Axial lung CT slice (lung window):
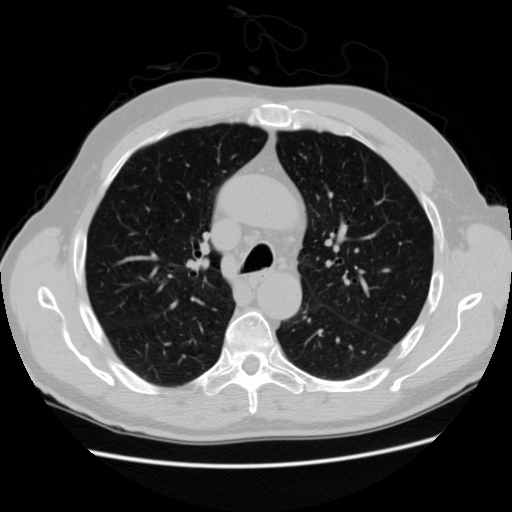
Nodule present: yes
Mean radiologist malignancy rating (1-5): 1.5